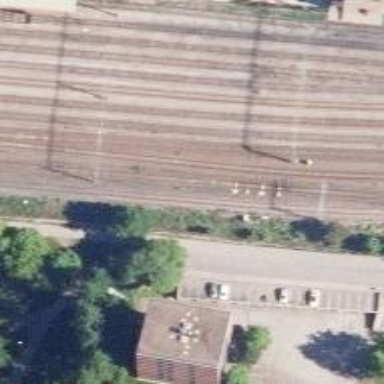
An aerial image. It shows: Railway with continuous electrified contact lines.